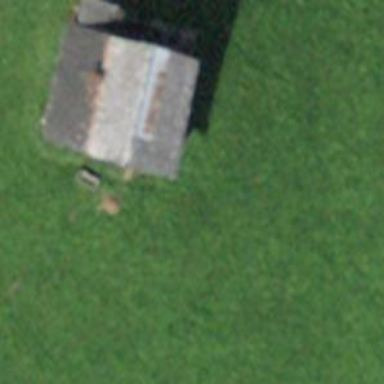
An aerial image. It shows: Barn.